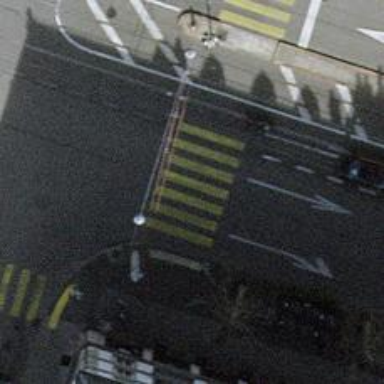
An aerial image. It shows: Road crossing with traffic signals.